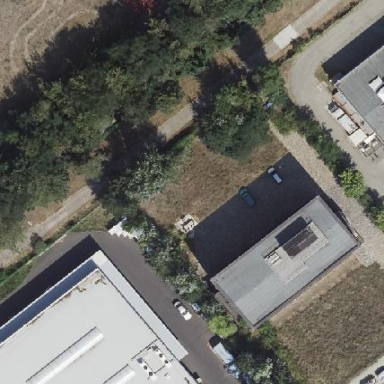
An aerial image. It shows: Industrial building with flat roof.